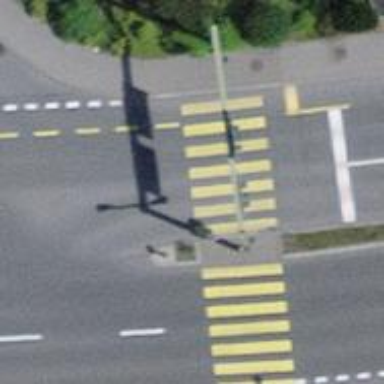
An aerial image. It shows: Zebra crossing controlled by traffic signals.